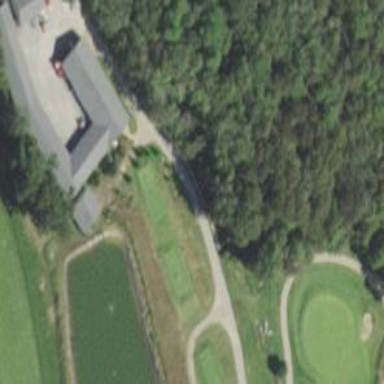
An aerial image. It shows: Golf cartpath that is also road path.